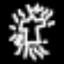
Label: angel